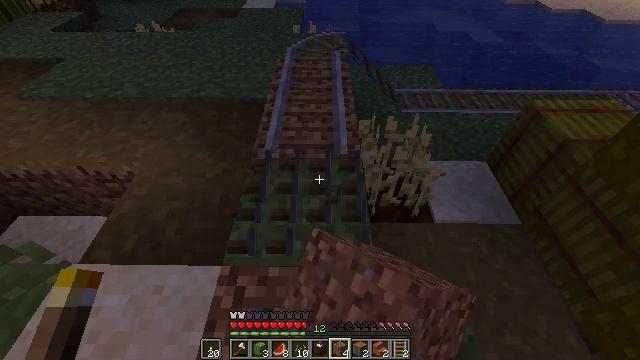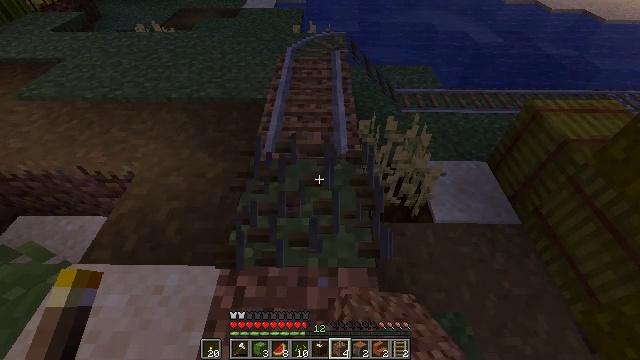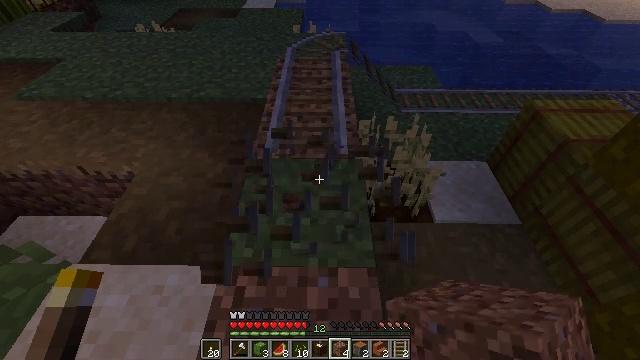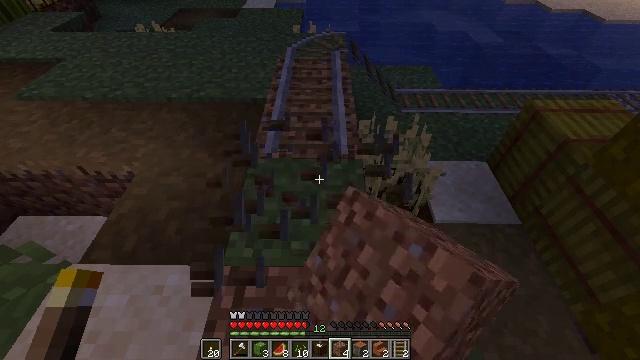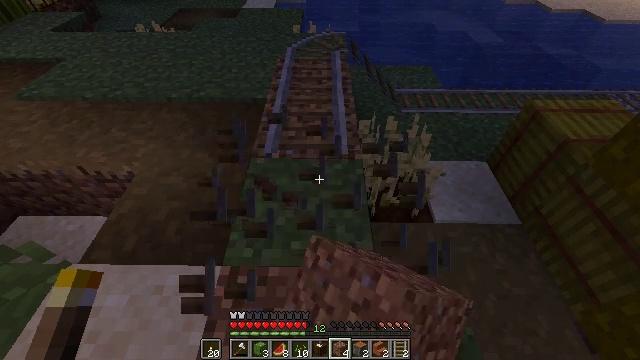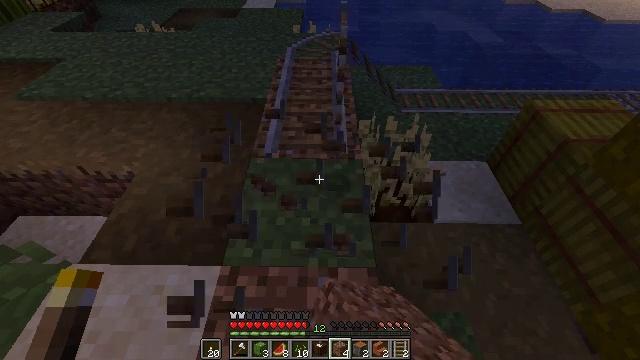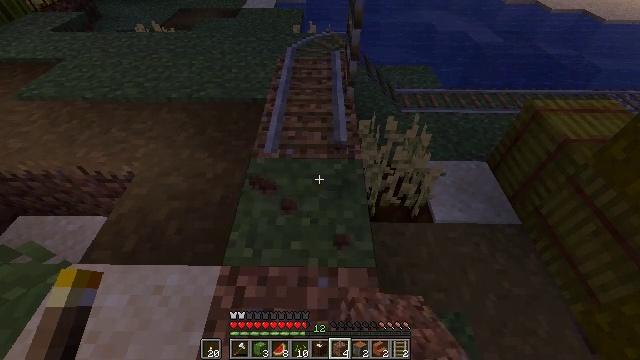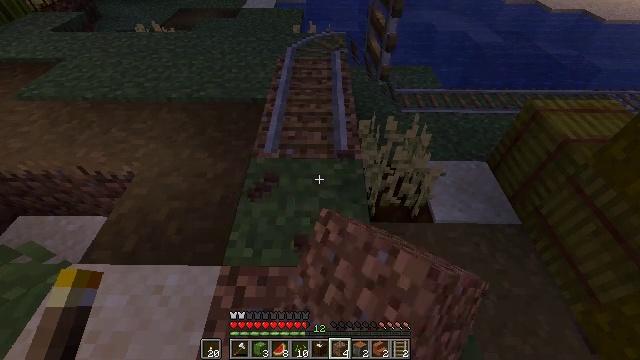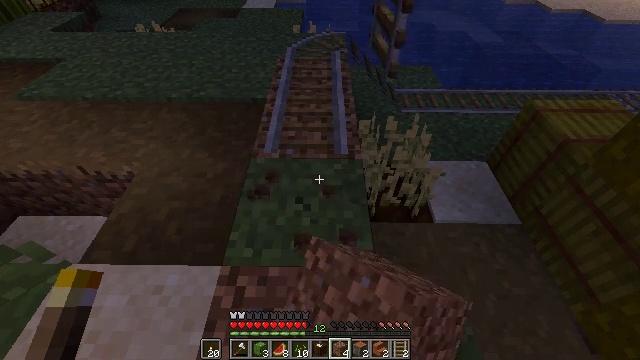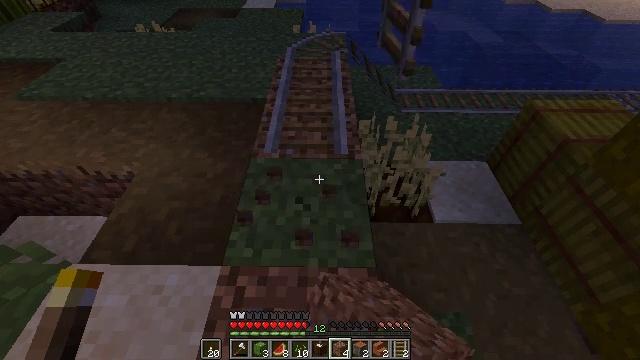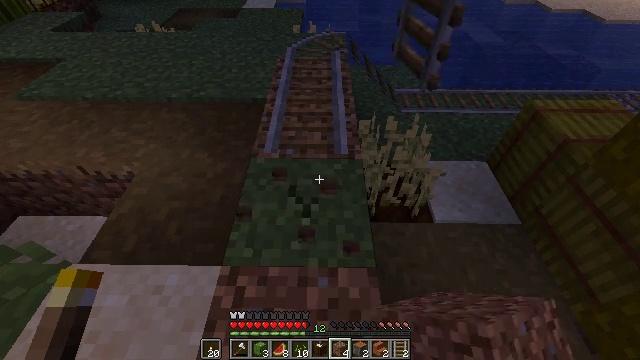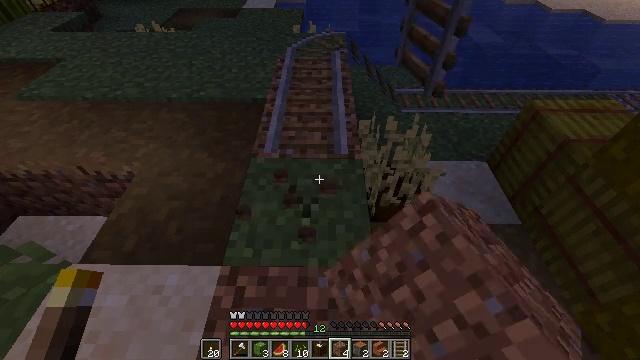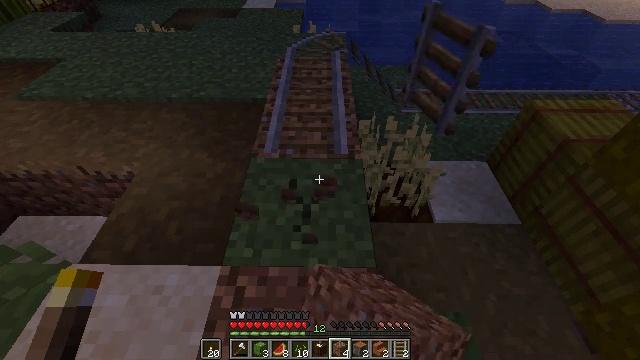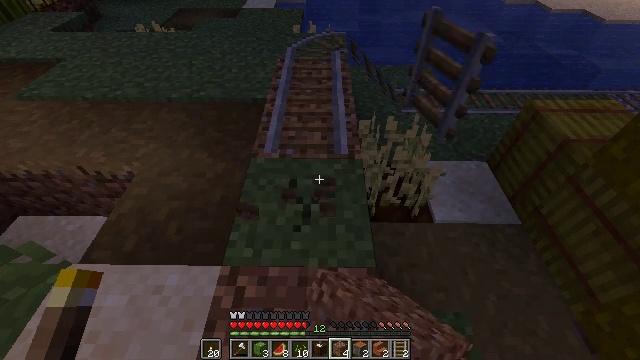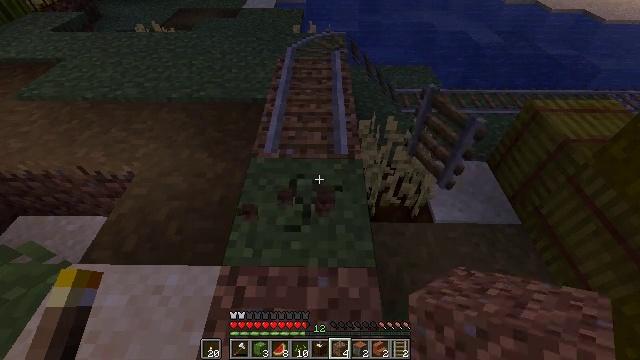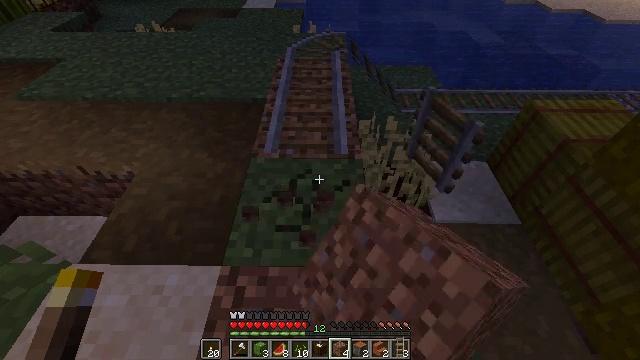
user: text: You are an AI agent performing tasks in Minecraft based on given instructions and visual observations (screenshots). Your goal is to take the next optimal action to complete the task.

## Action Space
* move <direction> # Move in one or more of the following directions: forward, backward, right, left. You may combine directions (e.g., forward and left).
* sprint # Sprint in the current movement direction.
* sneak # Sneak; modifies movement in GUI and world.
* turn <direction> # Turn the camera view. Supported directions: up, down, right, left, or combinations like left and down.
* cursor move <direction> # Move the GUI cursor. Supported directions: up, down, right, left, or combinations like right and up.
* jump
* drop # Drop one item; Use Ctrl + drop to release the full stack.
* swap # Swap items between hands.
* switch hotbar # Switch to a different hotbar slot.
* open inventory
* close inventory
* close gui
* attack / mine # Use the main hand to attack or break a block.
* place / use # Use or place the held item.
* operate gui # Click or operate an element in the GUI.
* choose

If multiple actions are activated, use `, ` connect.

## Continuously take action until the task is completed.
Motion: motion action
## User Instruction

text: Gather the rail for future use.
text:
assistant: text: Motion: attack / mine
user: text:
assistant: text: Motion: attack / mine
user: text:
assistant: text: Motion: attack / mine
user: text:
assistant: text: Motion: attack / mine
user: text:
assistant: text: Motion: attack / mine
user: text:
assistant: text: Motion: attack / mine
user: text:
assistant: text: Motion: attack / mine
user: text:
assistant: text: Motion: attack / mine
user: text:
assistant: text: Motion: attack / mine
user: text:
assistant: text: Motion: attack / mine
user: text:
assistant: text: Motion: attack / mine
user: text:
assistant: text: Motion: attack / mine
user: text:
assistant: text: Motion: attack / mine
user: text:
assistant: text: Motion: attack / mine
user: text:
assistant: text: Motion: attack / mine
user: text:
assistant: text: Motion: attack / mine
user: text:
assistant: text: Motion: attack / mine
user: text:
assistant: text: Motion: no_op
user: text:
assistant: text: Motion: no_op
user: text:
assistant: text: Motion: no_op
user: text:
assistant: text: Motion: no_op
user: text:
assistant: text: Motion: no_op
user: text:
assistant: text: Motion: no_op
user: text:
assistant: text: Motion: no_op
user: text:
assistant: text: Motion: no_op
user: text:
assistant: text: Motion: no_op
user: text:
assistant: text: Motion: no_op
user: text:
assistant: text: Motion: no_op
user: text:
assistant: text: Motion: no_op
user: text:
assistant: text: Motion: no_op